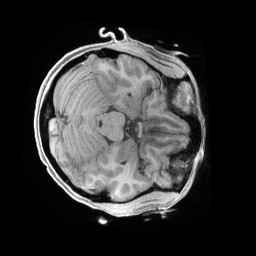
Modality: T1w
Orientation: axial
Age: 33
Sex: female
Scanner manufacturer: siemens
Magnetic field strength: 3 T
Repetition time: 2.4 s
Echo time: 0.00241 s